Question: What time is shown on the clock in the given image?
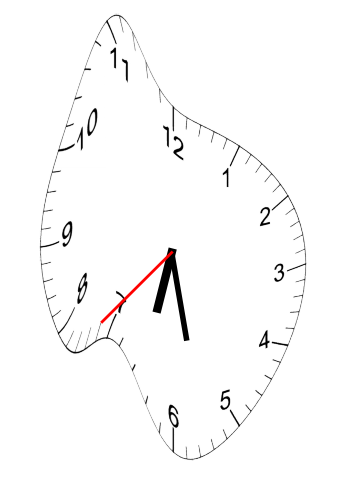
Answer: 06:27:37